Question: I am creating this API and in determined point of my tests (contract creation endpoint) I am receiving an invalid error.
The error says that I am not passing some required attribute to the API when creating a contract, but I am. The weirdest thing is that when I tried to create from the Web browser by hand, the issue wasn't raised and the contract was created
I am puting here a lot of codes just for replication purposes, but the code that is really important to see it is the 'ContractSerializer' and the 'test_contract_creation' function
Here is my code:
'models.py'
'''
from django.core.exceptions import ValidationError
from django.db import models
from django.core.validators import (
MaxValueValidator,
MinValueValidator,
RegexValidator,
)
from core.validators import GreaterThanValidator, luhn_validator
class Planet(models.Model):
name = models.CharField(
max_length=50, unique=True, null=False, blank=False
)
def __str__(self) -> str:
return self.name
class Route(models.Model):
origin_planet = models.ForeignKey(
Planet,
on_delete=models.CASCADE,
related_name="origin",
)
destination_planet = models.ForeignKey(
Planet,
on_delete=models.CASCADE,
related_name="destination",
)
fuel_cost = models.IntegerField(validators=[GreaterThanValidator(0)])
class Meta:
unique_together = (("origin_planet", "destination_planet"),)
def clean(self) -> None:
# super().full_clean()
if self.origin_planet == self.destination_planet:
raise ValidationError(
"Origin and destination planets must be different."
)
def save(self, *args, **kwargs):
self.full_clean()
super().save(*args, **kwargs)
def __str__(self) -> str:
return f"{self.origin_planet} - {self.destination_planet}"
class Ship(models.Model):
ship_model = models.CharField(max_length=50, null=False, unique=True)
fuel_capacity = models.IntegerField(validators=[GreaterThanValidator(0)])
weight_capacity = models.IntegerField(validators=[GreaterThanValidator(0)])
def __str__(self) -> str:
return self.ship_model
class Pilot(models.Model):
name = models.CharField(max_length=50, null=False)
age = models.IntegerField(
validators=[MinValueValidator(18), MaxValueValidator(60)]
)
certification = models.CharField(
max_length=7,
validators=[
RegexValidator(
r"^[0-9]{7}$", "Only digit characters and length 7"
),
luhn_validator,
],
null=False,
blank=False,
unique=True,
)
credits = models.PositiveIntegerField(default=0, editable=False)
location_planet = models.ForeignKey(Planet, on_delete=models.CASCADE)
ships = models.ManyToManyField(Ship, through="Ownership")
def __str__(self) -> str:
return f"{self.name}:{self.certification}"
class Ownership(models.Model):
"""Third table for Pilot and Ship relation"""
pilot = models.ForeignKey(Pilot, on_delete=models.CASCADE)
ship = models.ForeignKey(Ship, on_delete=models.CASCADE)
fuel_level = fuel_level = models.PositiveIntegerField(
default=100, validators=[MaxValueValidator(100)]
)
def __str__(self) -> str:
return f"{self.pilot} -> {self.ship} fuel_level:{self.fuel_level}"
class Resource(models.Model):
name = models.CharField(max_length=50, unique=True)
def save(self, *args, **kwargs):
self.name = self.name.lower()
super().save(*args, **kwargs)
def __str__(self) -> str:
return self.name
class Contract(models.Model):
description = models.CharField(max_length=50, null=False)
route = models.ForeignKey(Route, on_delete=models.CASCADE)
value = models.IntegerField(validators=[GreaterThanValidator(0)])
completed = models.BooleanField(default=False)
resources = models.ManyToManyField(Resource, through="Cargo")
def cargo_weight(self) -> int:
return sum([cargo.weight for cargo in self.cargo_set.all()])
def __str__(self) -> str:
return f"{self.route} contract - R${self.value}"
class Cargo(models.Model):
resource = models.ForeignKey(Resource, on_delete=models.CASCADE)
contract = models.ForeignKey(Contract, on_delete=models.CASCADE)
weight = models.IntegerField(
validators=[GreaterThanValidator(0)], null=False
)
'''
'view.py'
'''
from django.forms.models import model_to_dict
from django.db.utils import IntegrityError
from rest_framework import viewsets
from rest_framework.reverse import reverse
from rest_framework.exceptions import ValidationError
from space_travel import serializers
from core import models
class ResourceViewSet(viewsets.ModelViewSet):
queryset = models.Resource.objects.all()
serializer_class = serializers.ResourceSerializer
class ShipViewSet(viewsets.ModelViewSet):
queryset = models.Ship.objects.all()
serializer_class = serializers.ShipSerializer
class PlanetViewSet(viewsets.ModelViewSet):
queryset = models.Planet.objects.all()
serializer_class = serializers.PlanetSerializer
class PilotViewSet(viewsets.ModelViewSet):
queryset = models.Pilot.objects.all()
serializer_class = serializers.PilotSerializer
class RouteViewSet(viewsets.ModelViewSet):
queryset = models.Route.objects.all()
def get_serializer_class(self):
if self.action in ["retrieve", "list"]:
# This serializer will show a hyperlinked
# representation for origin/destination fields
return serializers.RouteReadSerializer
# This serializer will use th planet names for writing
# instead of hyperlinked representations
return serializers.RouteWriteSerializer
class ContractViewSet(viewsets.ModelViewSet):
queryset = models.Contract.objects.all()
serializer_class = serializers.ContractSerializer
'''
'serializers.py'
'''
from typing import Dict
from django.urls.base import reverse
from rest_framework import serializers
from rest_framework.reverse import reverse
from core import models
class ResourceSerializer(serializers.HyperlinkedModelSerializer):
class Meta:
model = models.Resource
fields = "__all__"
class PlanetSerializer(serializers.HyperlinkedModelSerializer):
class Meta:
model = models.Planet
fields = "__all__"
class RouteWriteSerializer(serializers.ModelSerializer):
"""This serializers will be used only for write operations
like update, create"""
origin_planet = serializers.SlugRelatedField(
slug_field="name",
queryset=models.Planet.objects.all(),
)
destination_planet = serializers.SlugRelatedField(
slug_field="name",
queryset=models.Planet.objects.all(),
)
class Meta:
model = models.Route
fields = "__all__"
class RouteReadSerializer(serializers.HyperlinkedModelSerializer):
class Meta:
model = models.Route
fields = "__all__"
class PilotSerializer(serializers.HyperlinkedModelSerializer):
location_planet = serializers.SlugRelatedField(
many=False, queryset=models.Planet.objects.all(), slug_field="name"
)
ships = serializers.SlugRelatedField(
queryset=models.Ship.objects.all(), many=True, slug_field="ship_model"
)
class Meta:
model = models.Pilot
fields = "__all__"
def to_representation(self, instance: models.Pilot) -> Dict:
"""This method is responsible for represent the ship list
in a payload mode (should access the ownership table):
{
url: {schema}://{domain}/{path to the ship},
fuel_level: {fuel level} (comes from the ownership table)
}
"""
representation = super().to_representation(instance)
representation["ships"] = []
for ownership in instance.ownership_set.all():
ship_url = reverse( # Get the ship url
"space_travel:ship-detail",
args=[ownership.ship.pk],
request=self._context["request"],
)
representation["ships"].append(
{"url": ship_url, "fuel_level": ownership.fuel_level}
)
return representation
class ShipSerializer(serializers.HyperlinkedModelSerializer):
class Meta:
model = models.Ship
fields = "__all__"
class CargoSerializer(serializers.ModelSerializer):
resource = serializers.SlugRelatedField(
queryset=models.Resource.objects.all(),
slug_field="name",
read_only=False,
)
class Meta:
model = models.Cargo
fields = ["resource", "weight"]
class ContractSerializer(serializers.HyperlinkedModelSerializer):
origin_planet = serializers.SlugRelatedField(
slug_field="name",
queryset=models.Planet.objects.all(),
many=False,
write_only=True,
)
destination_planet = serializers.SlugRelatedField(
slug_field="name",
queryset=models.Planet.objects.all(),
many=False,
write_only=True,
)
route = RouteReadSerializer(many=False, read_only=True)
cargo_set = CargoSerializer(many=True)
class Meta:
model = models.Contract
fields = [
"description",
"value",
"route",
"origin_planet",
"destination_planet",
"cargo_set",
]
def to_representation(self, instance: models.Contract) -> Dict:
representation = super().to_representation(instance)
representation["cargos"] = representation.pop("cargo_set")
representation["total_weight"] = instance.cargo_weight()
return representation
def create(self, validated_data: Dict) -> models.Contract:
route = models.Route.objects.get(
origin_planet=validated_data.pop("origin_planet"),
destination_planet=validated_data.pop("destination_planet"),
)
cargos = validated_data.pop("cargo_set")
contract = models.Contract.objects.create(
**validated_data, route=route
)
for cargo in cargos:
contract.resources.add(
cargo.pop("resource"), through_defaults=cargo
)
return contract
'''
'test_contract_endpoint.py'
'''
import random
from django.test import TestCase
from django.urls import reverse
from rest_framework import status
from rest_framework.test import APIClient
from core.models import Cargo, Contract, Planet, Resource, Route
def link_list(endpoint: str, domain: bool = False):
link_path = reverse(f"space_travel:{endpoint}-list")
return link_path if not domain else f"http://testserver{link_path}"
def link_details(endpoint: str, _id: int, domain: bool = False):
link_path = reverse(f"space_travel:{endpoint}-detail", args=[_id])
return link_path if not domain else f"http://testserver{link_path}"
class TestContractEndpoint(TestCase):
def setUp(self):
self.client = APIClient()
self.endpoints = {
"contract": "contract",
"route": "route",
"planet": "planet",
}
self.sample_pl1 = Planet.objects.get_or_create(name="Andvari")[0]
self.sample_pl2 = Planet.objects.get_or_create(name="Demeter")[0]
self.sample_resources = [
Resource.objects.create(name=f"resource {n}") for n in range(4)
]
self.sample_route = Route.objects.create(
origin_planet=self.sample_pl1,
destination_planet=self.sample_pl2,
fuel_cost=100,
)
self.sample_contract = Contract.objects.create(
route=self.sample_route,
value=1000,
description="Contract to deliver water and food to Demeter",
)
self.sample_contract.resources.set(
self.sample_resources, through_defaults={"weight": 500}
)
def test_contract_creation(self):
"""Test if the contract creation are automatically setting the route
passing the origin and destination planets names and connecting the
resources to the contract through the Cargo model."""
resources = [
Resource.objects.get_or_create(name="minerals")[0],
random.choice(self.sample_resources),
]
payload = {
"description": "Contract to deliver minerals to Saturn",
"origin_planet": self.sample_pl1.name,
"destination_planet": self.sample_pl2.name,
"value": 1000,
"cargo_set": [
{"resource": resources[0].name, "weight": 545},
{"resource": resources[1].name, "weight": 876},
],
}
res = self.client.post(link_list(self.endpoints["contract"]), payload)
self.assertEqual(res.status_code, status.HTTP_201_CREATED)
contract = Contract.objects.filter(
description=payload["description"],
route=self.sample_route,
value=payload["value"],
resources__in=[resource.id for resource in resources],
).first()
self.assertTrue(contract)
filtered_cargos = Cargo.objects.filter(contract=contract)
self.assertEqual(filtered_cargos.count(), 2)
for idx, cargo in enumerate(filtered_cargos):
self.assertEqual(cargo.weight, payload["cargo"][idx]["weight"])
'''
Now this is the validation error I am receiving:
'{'cargo_set': [ErrorDetail(string='This field is required.', code='required')]}'
Here is a print of the contract that I created by hand in web browser and the payload passed to it was the same from the unit test:

After some research in the source code I noticed that my 'cargo_set' are being instatiated as a 'ListSerializer' and the problem is when the 'field.get_value()' is called inside the '.to_internal_data()'. I actually don't know why, but the regex inside the 'parse_html_list()' isn't being matched. This was the only thing that I noticed that could be the problem
I would be glad for any help. Thanks!
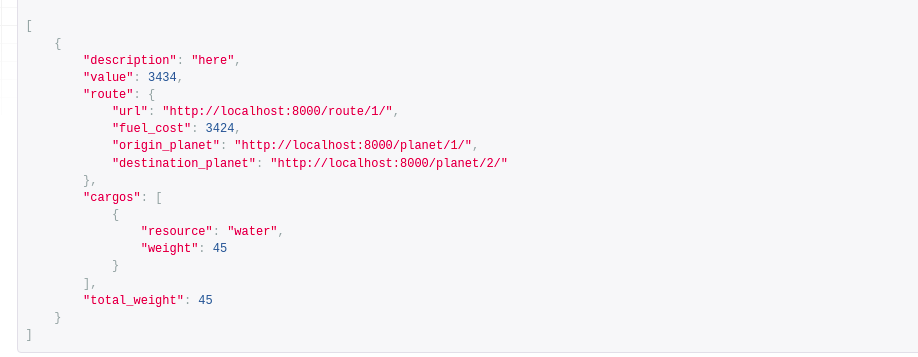
Answer: This seems to be the same Problem I had <URL>
Make sure to use the APITest which sends the request JSON encoded.
To fix it I changed my testcase to use the APIClient provided by DRF:
'''
from rest_framework.test import APIClient
client = APIClient()
'''
In my settings.py I added the following to the configuration:
'''
REST_FRAMEWORK = {
...
'TEST_REQUEST_DEFAULT_FORMAT': 'json'
}
'''